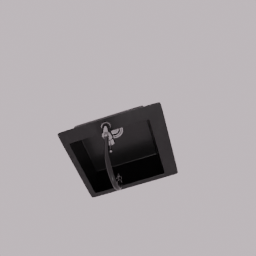
Label: appliances